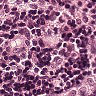
Metastatic tissue present: no